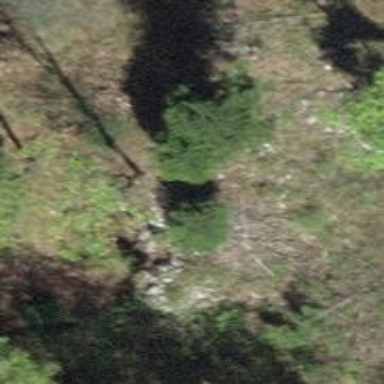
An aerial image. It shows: Cliff in nature.